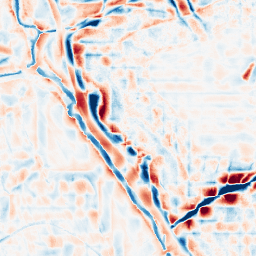
Category: wavelet
Decomposition family: wavelet_biorthogonal
Decomposition parameters: wavelet: bior2.4
level: 4
Upsampling method: lanczos
Upsampling parameters: scale: 8
Upsampling scale: 8